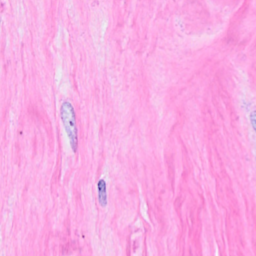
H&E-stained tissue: Breast